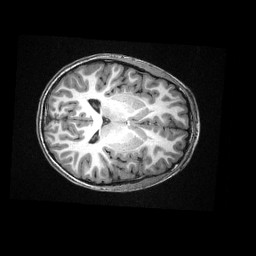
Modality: T1w
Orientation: axial
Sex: male